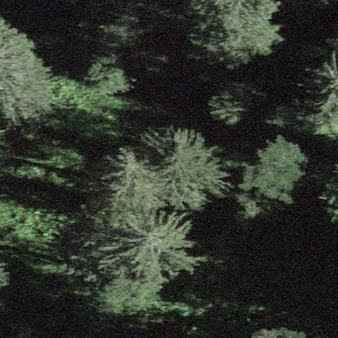
Label: other